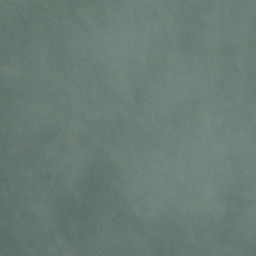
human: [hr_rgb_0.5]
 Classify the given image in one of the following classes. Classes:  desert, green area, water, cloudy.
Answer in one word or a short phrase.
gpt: cloudy